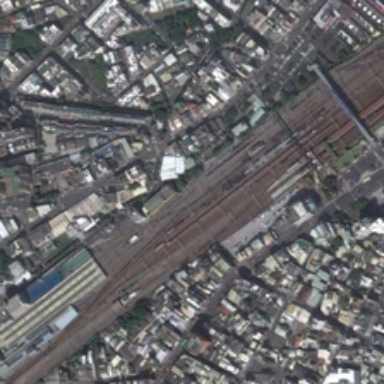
Many buildings are in two sides of a railway station .